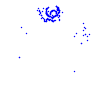
Particle: kaon